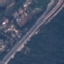
Label: Highway